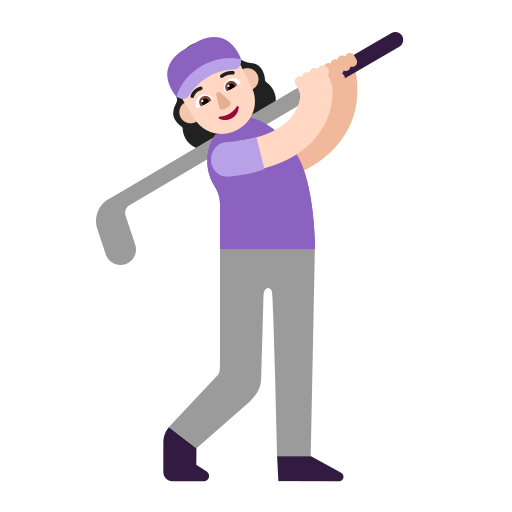
woman golfing flat light